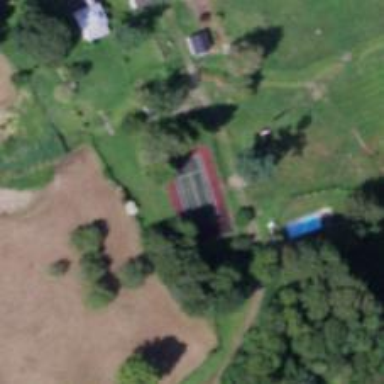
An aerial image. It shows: Tennis court on the leisure land pitch.